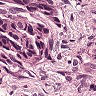
Metastatic tissue present: yes